Interaction volume radius: 10 \u00c5
Interaction volume height: 20 \u00c5
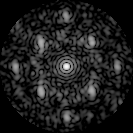
Disorder parameter: 0.4781